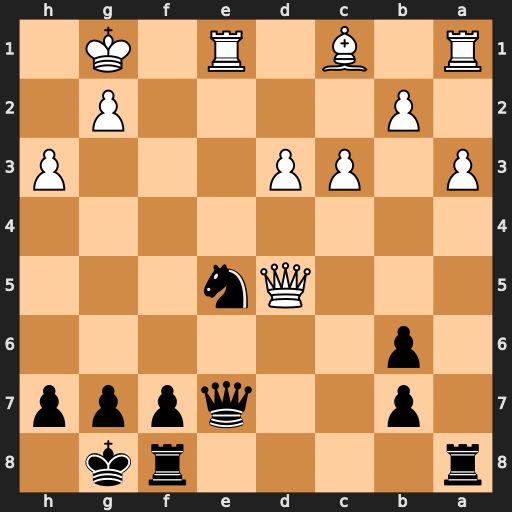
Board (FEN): r4rk1/1p2qppp/1p6/3Qn3/8/P1PP3P/1P4P1/R1B1R1K1
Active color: b
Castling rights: -
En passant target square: -
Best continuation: Nf3+ Qxf3 Qxe1+